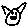
Label: cat